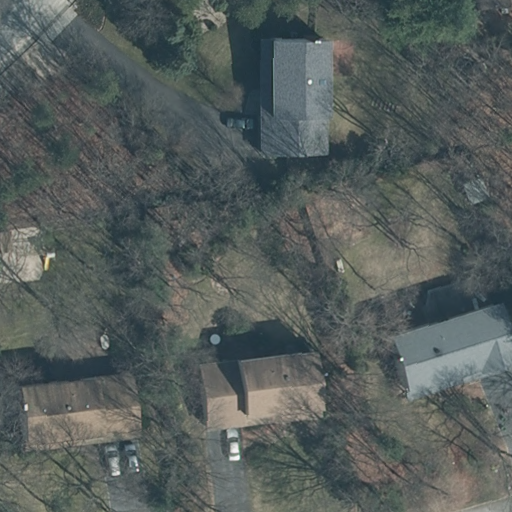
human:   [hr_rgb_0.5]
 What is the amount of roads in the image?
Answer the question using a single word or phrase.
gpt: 1

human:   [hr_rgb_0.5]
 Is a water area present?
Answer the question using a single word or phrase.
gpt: no

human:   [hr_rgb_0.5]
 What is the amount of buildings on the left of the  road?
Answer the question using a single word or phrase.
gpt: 0

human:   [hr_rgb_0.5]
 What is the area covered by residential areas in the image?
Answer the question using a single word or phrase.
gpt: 10639m2

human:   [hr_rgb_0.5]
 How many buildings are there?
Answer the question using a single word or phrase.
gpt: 5

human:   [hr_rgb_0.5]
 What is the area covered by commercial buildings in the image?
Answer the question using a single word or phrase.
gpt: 0m2

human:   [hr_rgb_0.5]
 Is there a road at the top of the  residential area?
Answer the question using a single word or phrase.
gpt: no

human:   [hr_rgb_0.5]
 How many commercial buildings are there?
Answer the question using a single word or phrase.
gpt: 0

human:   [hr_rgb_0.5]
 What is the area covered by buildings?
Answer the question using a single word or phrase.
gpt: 1409m2

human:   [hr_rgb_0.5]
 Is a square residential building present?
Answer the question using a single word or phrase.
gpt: no

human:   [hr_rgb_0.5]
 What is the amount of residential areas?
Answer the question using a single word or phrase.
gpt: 1

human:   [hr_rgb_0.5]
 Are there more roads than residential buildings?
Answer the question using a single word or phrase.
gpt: no

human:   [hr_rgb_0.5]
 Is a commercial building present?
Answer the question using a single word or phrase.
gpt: no

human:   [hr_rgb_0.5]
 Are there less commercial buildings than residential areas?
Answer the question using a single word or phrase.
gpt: yes

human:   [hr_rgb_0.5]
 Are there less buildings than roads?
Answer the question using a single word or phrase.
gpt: no

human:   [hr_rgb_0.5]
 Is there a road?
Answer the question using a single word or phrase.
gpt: yes

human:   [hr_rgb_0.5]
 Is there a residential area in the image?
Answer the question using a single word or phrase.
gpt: yes

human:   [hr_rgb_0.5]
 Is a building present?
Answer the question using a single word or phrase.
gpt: yes

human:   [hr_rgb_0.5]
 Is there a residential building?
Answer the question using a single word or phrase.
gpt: yes

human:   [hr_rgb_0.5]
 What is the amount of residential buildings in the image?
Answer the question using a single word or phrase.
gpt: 5

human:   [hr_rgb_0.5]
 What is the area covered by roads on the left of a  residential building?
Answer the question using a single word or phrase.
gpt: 0m2

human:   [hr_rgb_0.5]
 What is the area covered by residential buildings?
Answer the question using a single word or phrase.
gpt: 1409m2

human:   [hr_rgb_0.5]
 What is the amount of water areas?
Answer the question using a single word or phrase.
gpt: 0

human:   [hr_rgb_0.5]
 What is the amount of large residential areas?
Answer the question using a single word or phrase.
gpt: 1

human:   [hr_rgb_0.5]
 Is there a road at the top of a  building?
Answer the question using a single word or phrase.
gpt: yes

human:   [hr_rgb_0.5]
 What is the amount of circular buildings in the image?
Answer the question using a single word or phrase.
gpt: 0

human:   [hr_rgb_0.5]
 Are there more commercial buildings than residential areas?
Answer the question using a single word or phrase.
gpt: no

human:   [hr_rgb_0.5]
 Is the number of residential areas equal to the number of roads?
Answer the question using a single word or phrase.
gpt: yes

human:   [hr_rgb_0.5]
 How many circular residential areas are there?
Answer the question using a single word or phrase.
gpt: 0

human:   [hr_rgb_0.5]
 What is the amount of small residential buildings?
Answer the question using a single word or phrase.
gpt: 1

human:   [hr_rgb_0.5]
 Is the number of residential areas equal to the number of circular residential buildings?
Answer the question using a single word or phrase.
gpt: no

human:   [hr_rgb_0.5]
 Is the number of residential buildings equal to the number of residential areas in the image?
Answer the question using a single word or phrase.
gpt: no

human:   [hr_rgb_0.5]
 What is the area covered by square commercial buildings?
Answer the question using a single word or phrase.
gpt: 0m2

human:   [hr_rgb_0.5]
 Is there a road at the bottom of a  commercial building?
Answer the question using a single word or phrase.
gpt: no

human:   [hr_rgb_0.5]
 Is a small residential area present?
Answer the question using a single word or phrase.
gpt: no

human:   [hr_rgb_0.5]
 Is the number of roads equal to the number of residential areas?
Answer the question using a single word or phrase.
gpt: yes

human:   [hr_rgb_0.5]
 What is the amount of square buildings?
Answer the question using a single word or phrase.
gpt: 0

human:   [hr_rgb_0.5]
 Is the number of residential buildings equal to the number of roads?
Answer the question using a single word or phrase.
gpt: no

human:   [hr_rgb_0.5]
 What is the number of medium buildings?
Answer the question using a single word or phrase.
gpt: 4

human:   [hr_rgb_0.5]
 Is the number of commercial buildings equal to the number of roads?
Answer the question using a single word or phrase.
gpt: no

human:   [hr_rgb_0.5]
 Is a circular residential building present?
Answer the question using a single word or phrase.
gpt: no

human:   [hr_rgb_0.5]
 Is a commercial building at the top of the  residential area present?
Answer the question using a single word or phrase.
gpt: no

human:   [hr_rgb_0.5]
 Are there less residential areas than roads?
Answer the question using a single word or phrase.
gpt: no

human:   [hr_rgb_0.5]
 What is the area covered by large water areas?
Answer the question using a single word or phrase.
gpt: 0m2

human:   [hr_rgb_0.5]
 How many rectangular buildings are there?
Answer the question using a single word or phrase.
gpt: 3

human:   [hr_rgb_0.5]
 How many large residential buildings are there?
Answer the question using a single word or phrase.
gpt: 0

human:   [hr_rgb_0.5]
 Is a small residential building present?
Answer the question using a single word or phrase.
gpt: yes

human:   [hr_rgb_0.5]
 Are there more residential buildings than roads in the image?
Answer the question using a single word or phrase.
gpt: yes

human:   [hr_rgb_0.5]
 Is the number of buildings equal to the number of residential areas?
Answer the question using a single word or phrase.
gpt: no

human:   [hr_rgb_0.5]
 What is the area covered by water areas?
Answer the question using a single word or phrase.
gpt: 0m2

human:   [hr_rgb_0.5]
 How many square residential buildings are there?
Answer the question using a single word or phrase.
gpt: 0

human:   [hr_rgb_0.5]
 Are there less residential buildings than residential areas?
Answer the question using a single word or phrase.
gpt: no

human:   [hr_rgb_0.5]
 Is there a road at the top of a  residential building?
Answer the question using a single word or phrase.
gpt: yes

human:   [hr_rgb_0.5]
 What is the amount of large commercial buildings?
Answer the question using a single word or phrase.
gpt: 0

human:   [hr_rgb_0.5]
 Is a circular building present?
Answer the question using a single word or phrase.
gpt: no

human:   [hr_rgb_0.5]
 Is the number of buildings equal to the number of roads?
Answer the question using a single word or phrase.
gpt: no

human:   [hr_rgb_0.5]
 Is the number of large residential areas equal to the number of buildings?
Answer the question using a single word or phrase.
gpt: no

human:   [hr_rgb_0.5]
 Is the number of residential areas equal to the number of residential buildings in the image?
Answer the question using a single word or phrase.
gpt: no

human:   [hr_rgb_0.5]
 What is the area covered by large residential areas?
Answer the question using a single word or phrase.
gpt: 10639m2

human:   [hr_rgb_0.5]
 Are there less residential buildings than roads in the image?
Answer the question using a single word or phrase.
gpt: no

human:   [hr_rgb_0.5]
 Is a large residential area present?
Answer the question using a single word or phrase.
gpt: yes

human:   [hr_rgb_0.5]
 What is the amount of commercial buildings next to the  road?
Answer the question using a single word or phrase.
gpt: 0

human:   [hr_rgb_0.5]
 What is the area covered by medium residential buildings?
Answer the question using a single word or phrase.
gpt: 1352m2

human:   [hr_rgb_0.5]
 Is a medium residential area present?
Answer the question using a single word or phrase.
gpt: no